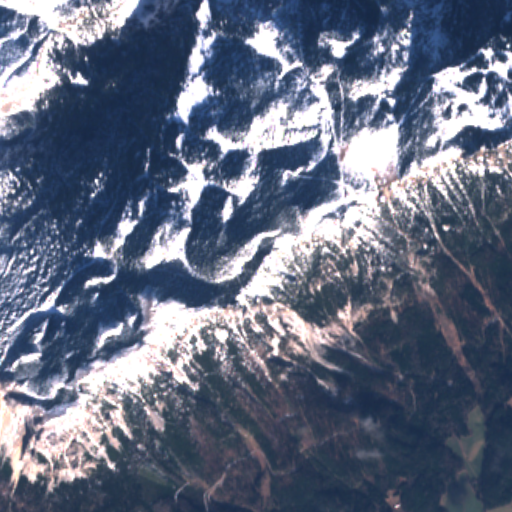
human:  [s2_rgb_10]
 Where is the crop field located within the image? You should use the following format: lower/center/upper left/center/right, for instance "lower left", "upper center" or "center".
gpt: The crop field is located in the lower right of the image.
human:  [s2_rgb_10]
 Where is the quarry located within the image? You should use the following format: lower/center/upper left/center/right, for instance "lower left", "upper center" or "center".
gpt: The quarry is located in the lower right of the image.
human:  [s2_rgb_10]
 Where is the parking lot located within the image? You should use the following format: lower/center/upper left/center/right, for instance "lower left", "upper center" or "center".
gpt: There is no parking lot in the image.